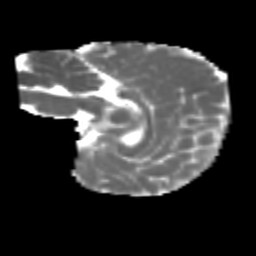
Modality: MD
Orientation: sagittal
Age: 7
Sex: male
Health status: healthy